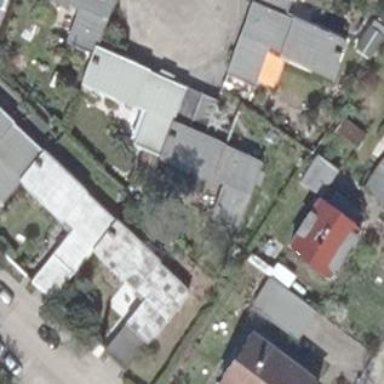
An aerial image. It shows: Flat-roofed house.